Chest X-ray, PA view. Patient: 56 years old, sex M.
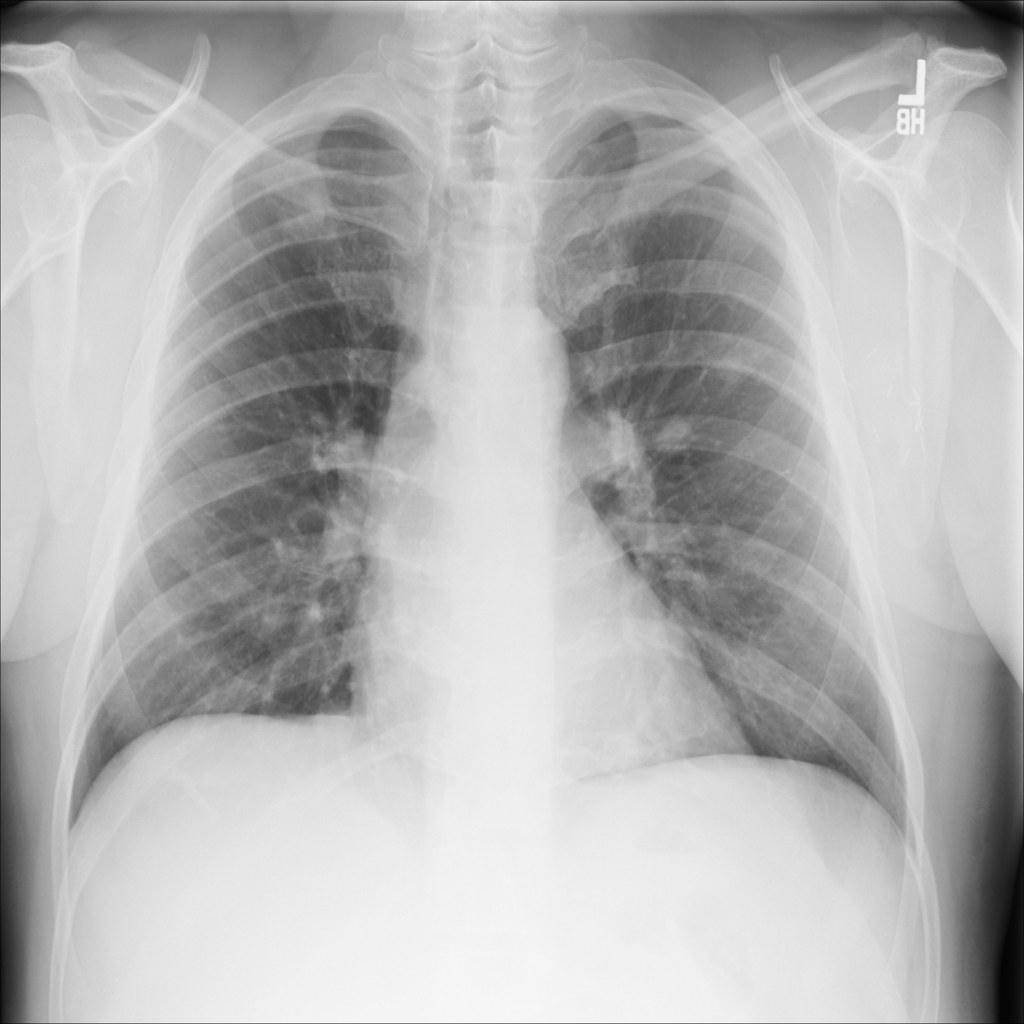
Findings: No Finding